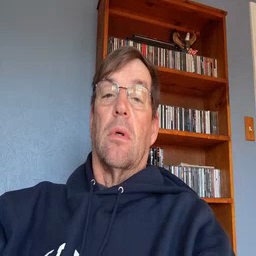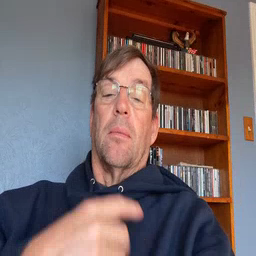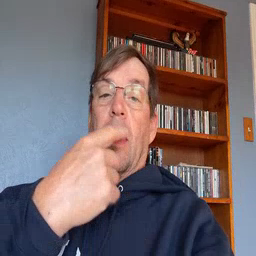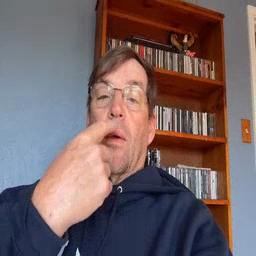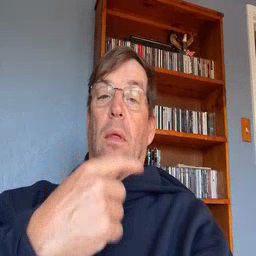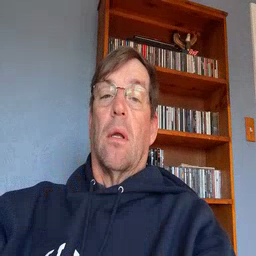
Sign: mouth